Field crop: maize
Growth stage: 1
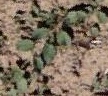
Species: convolvulus